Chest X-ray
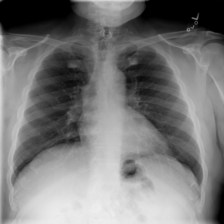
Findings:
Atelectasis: negative
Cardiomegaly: negative
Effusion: negative
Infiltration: negative
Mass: negative
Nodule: negative
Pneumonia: negative
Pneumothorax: negative
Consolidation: negative
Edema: negative
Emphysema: negative
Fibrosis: negative
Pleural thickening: negative
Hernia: negative